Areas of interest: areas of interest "Exhibition and Convention Center"
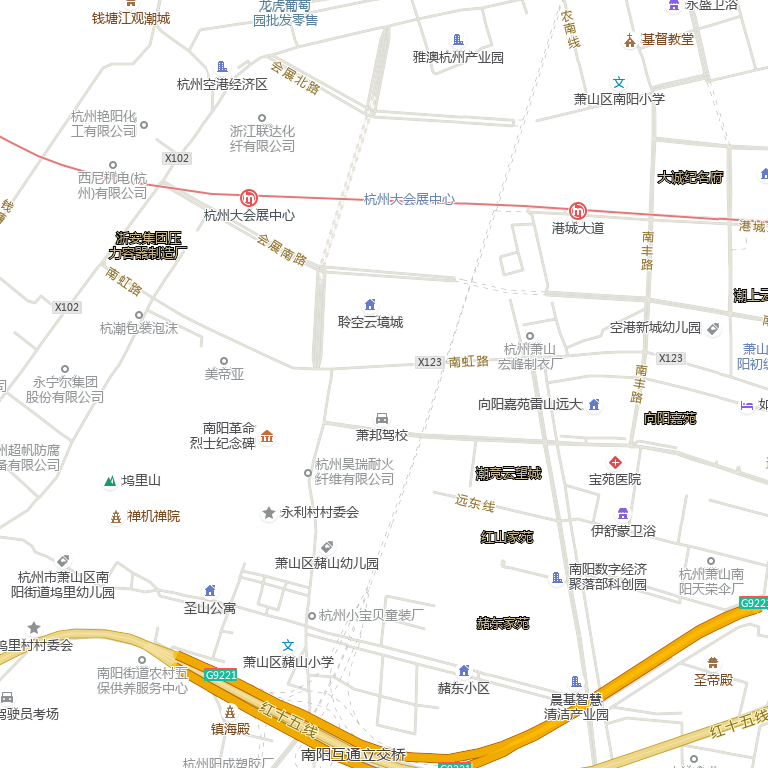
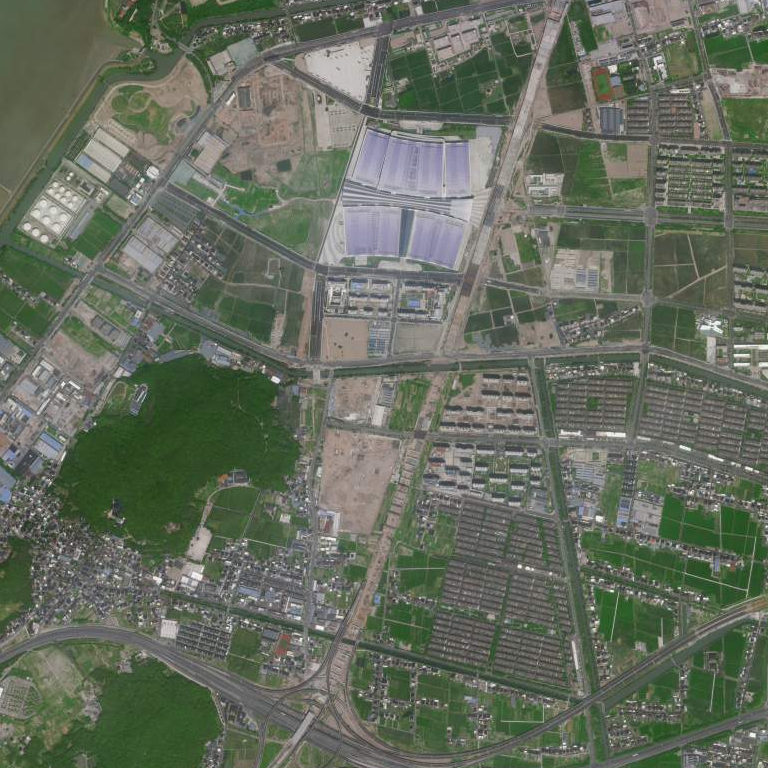